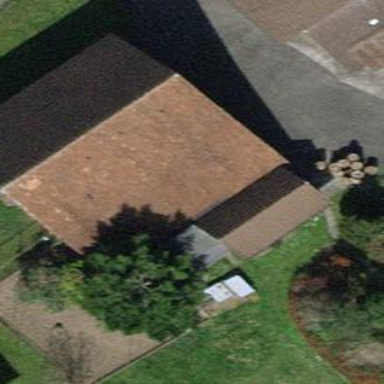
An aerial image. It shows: View of roof of building.